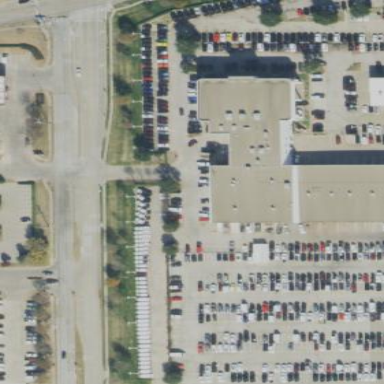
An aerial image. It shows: Retail building housing car shop.